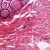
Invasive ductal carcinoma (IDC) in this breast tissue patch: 0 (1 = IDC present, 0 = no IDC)